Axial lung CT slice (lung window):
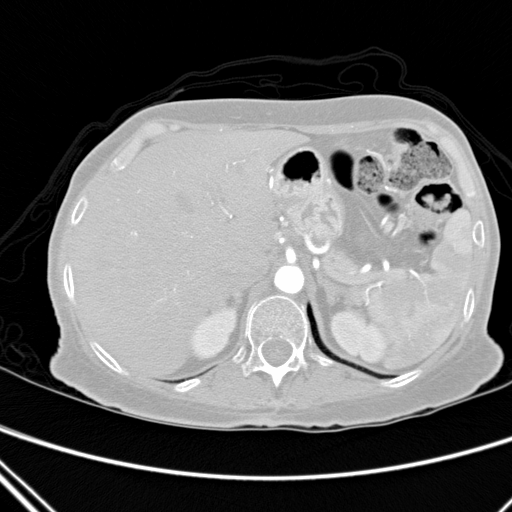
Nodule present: no